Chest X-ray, PA view. Patient: 55 years old, sex M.
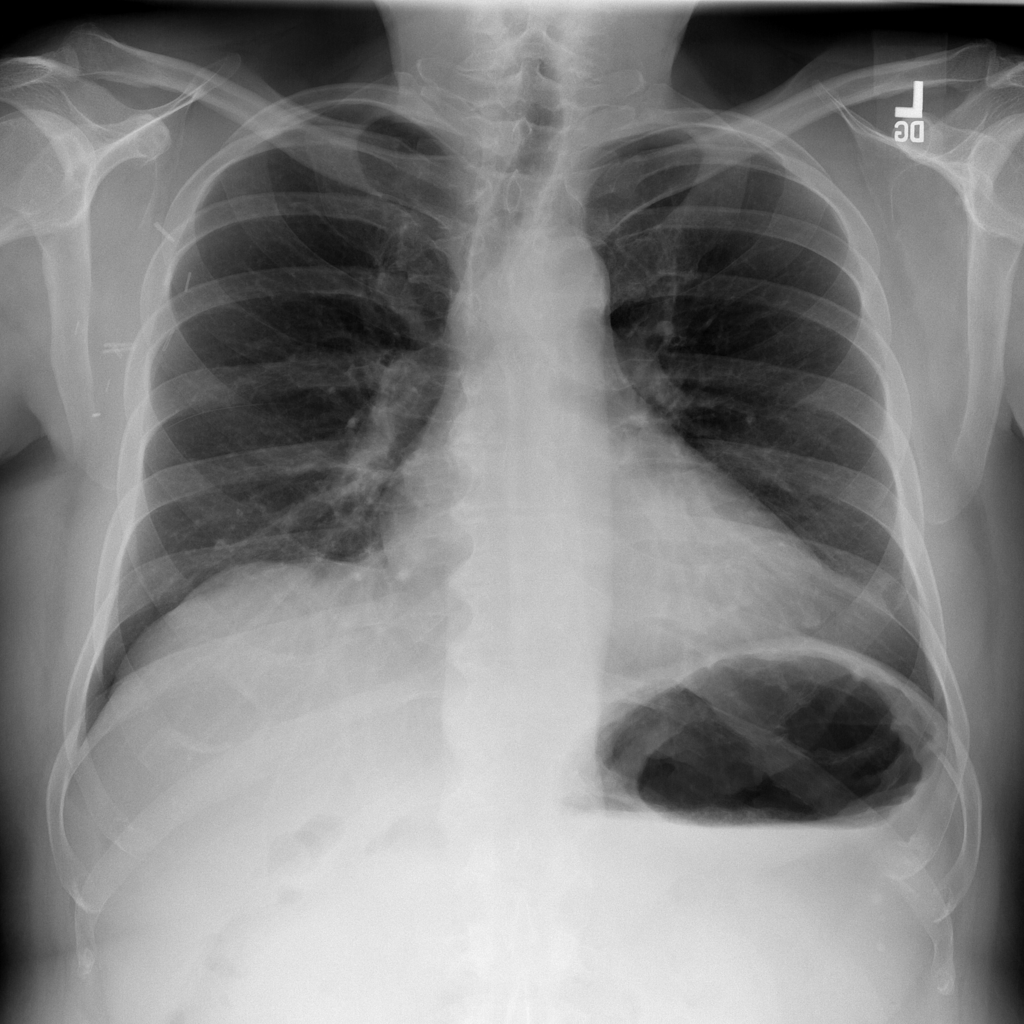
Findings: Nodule